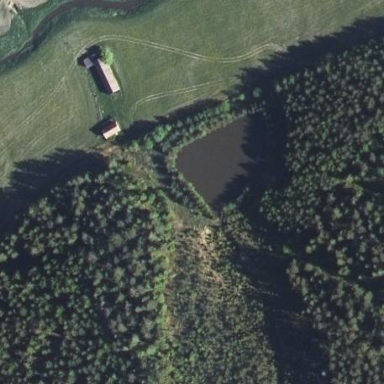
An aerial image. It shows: Pond with natural water.